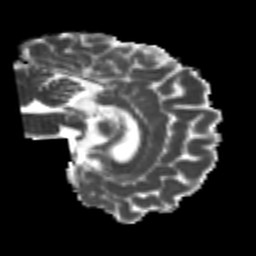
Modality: MD
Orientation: sagittal
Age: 24
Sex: male
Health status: healthy
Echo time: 0.074 s